Question: I am new to scala as well as Eclipse. Please be smooth on my question. I looked mostly on all available resources of eclipse.
I am using Scala IDE in Eclipse. When I am importing the project into Eclipse(General->Import Existing Project...), then the project is imported, but main files in src/ as well as in test/ are not imported and they are present in project directory.
Here is the screenshot of the eclipse. Can anyone help me with this?

and are empty, but they contains the project file.
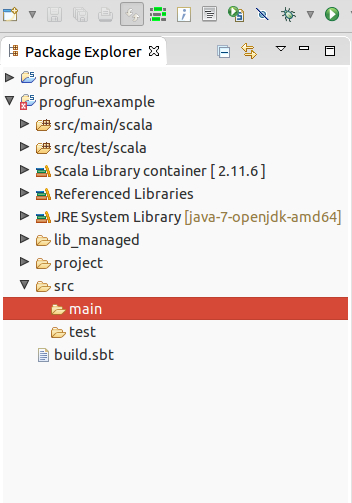
Answer: Even though source and class path resources may reside with the src/main/scala and src/test/scala folders under your project on the file system, Eclipse separates them off in the Package Explorer view and shows them in a separate part of the tree decorated with a little package icon.
See the first item in the tree under progfun-example.
Hopefully your source will be there. (The presence of the tree expansion toggle icon would indicate that there is something there.)